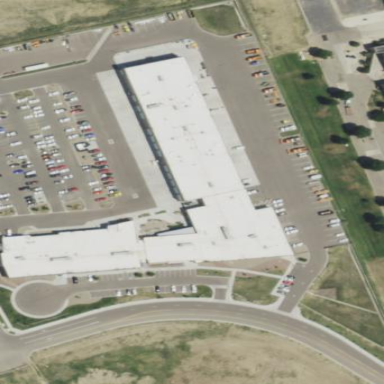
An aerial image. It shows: Government transportation office building.